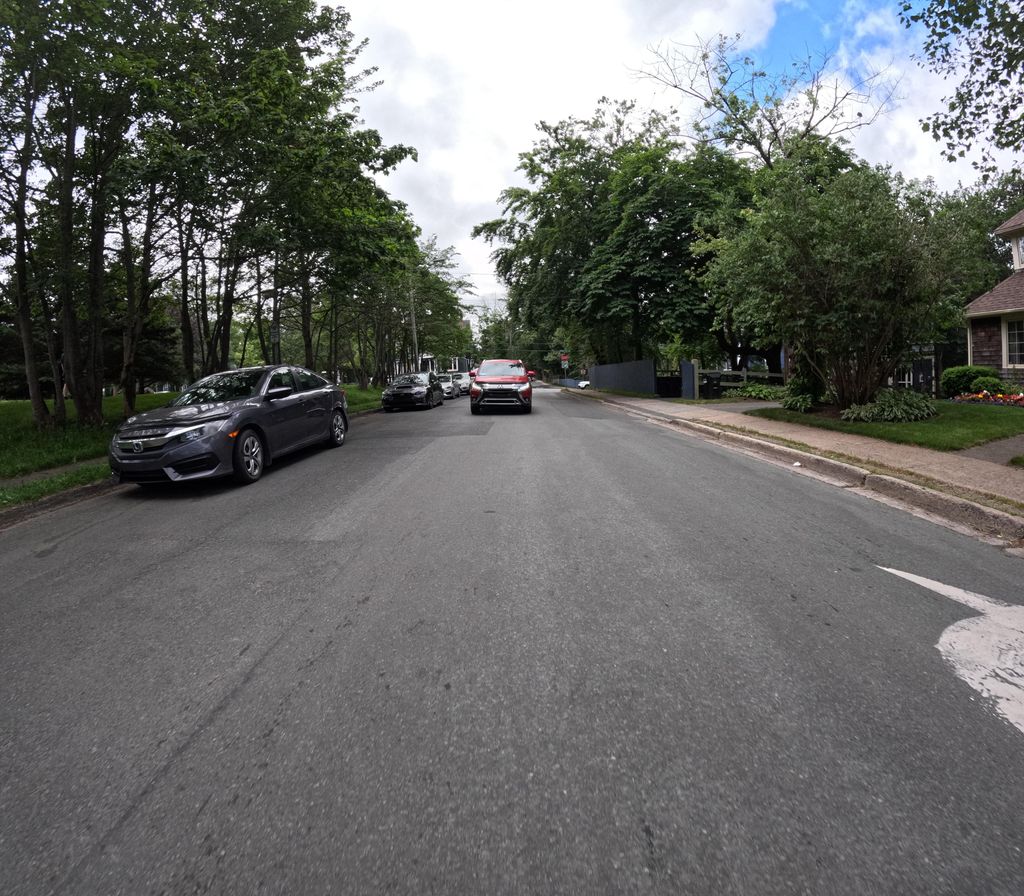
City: st_johns